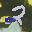
Label: 2